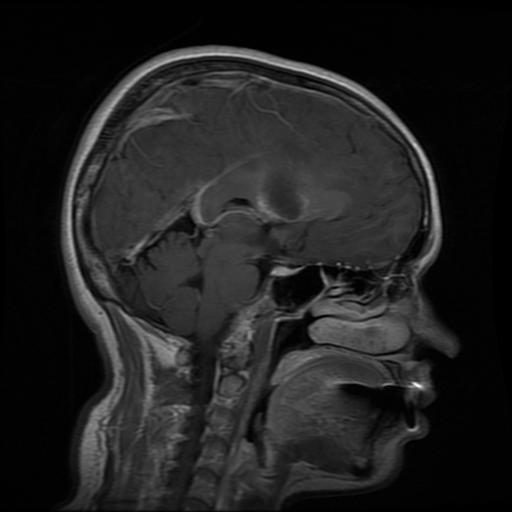
Label: glioma